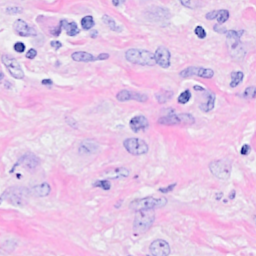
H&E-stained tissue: Breast